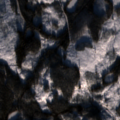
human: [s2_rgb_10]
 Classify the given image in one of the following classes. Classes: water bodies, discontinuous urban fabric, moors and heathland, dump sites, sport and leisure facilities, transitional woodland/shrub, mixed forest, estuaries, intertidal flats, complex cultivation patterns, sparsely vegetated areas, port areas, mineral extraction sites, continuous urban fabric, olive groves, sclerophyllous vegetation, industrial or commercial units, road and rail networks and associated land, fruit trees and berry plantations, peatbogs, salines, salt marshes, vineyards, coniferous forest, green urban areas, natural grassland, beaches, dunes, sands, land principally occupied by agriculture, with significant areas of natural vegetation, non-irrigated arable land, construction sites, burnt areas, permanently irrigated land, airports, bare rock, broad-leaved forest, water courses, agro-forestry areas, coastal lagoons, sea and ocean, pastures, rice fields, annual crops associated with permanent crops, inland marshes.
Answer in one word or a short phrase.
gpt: coniferous forest, transitional woodland/shrub